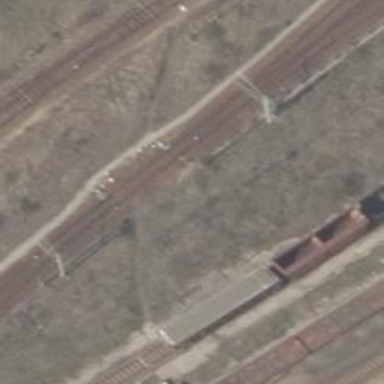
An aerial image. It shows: Railway switch.